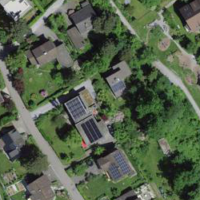
EUNIS habitat code: 54
Species observed at this site:
Circaea lutetiana